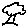
Label: tree